Question: I have a table like this

I tried below code to get first record from "AdID" group
'''
;with cte as
(
select
ADID,
PhotoName,
PhotoPath,
rank() over(partition by AdID order by PhotoName) as rn
from AdPhoto
)
select ADID,
PhotoName,
PhotoPath
from cte
where rn = 1
'''
But it turns out the output like this
'''
AD1001 temptemp_1.jpeg ~/UserUploads/temptemp/
AD1002 temptemp_10.jpg ~/UserUploads/temptemp/
'''
I want a output like this
'''
AD1001 temptemp_1.jpeg ~/UserUploads/temptemp/
AD1002 temptemp_5.jpg ~/UserUploads/temptemp/
'''
Please help
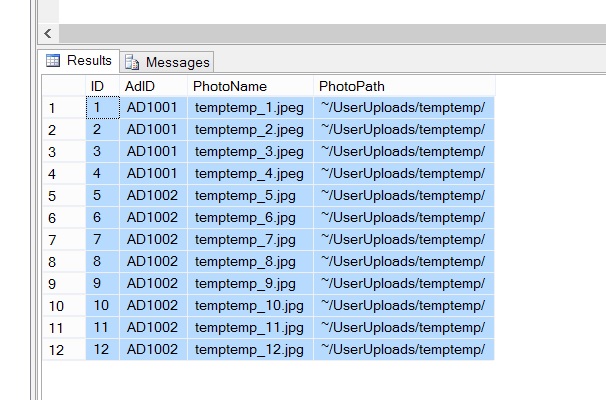
Answer: Please try 'order by ID' instead of 'order by PhotoName':
'''
;with cte as
(
select
ADID,
PhotoName,
PhotoPath,
rank() over(partition by AdID order by ID) as rn
from AdPhoto
)
select ADID,
PhotoName,
PhotoPath
from cte
where rn = 1
'''